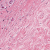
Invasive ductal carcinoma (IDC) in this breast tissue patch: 0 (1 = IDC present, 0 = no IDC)